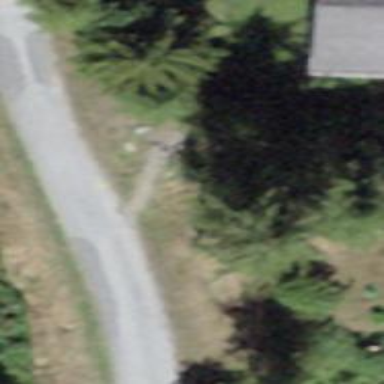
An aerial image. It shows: Guidepost providing information.